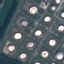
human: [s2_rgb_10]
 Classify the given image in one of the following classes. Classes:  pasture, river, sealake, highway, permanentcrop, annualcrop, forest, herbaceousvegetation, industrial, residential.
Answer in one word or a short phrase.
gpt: Industrial